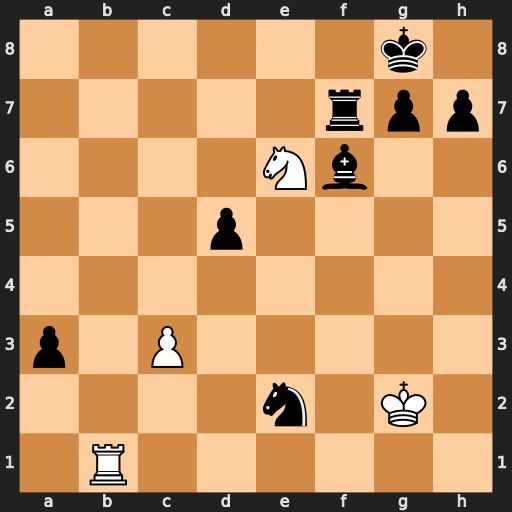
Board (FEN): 6k1/5rpp/4Nb2/3p4/8/p1P5/4n1K1/1R6
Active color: w
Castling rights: -
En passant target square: -
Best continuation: Rb8+ Bd8 Rxd8+ Rf8 Rxf8#